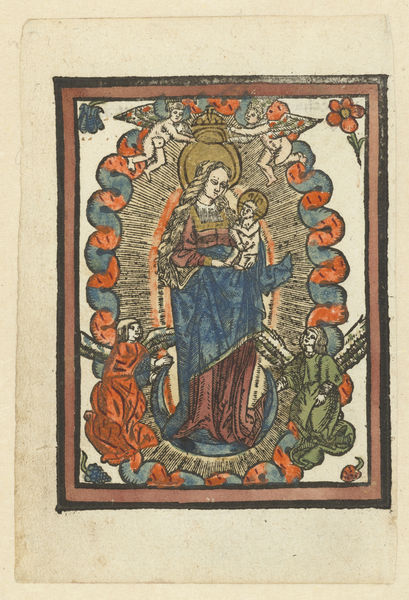
Titel: Madonna op de maansikkel
Standort: Amsterdam
Institution: Rijksmuseum
Schlagwörter: blue, crown, red, religious, robes, white, women, gold, green, hair, old, painting, portrait, robe, woman, yellow, flowers, print, brown, flower, angel, angels, fruit, heaven, naked, sky, orange, sun, boy, child, light, frame, color, mother, illustration, spiral, wings, virgin, cherub, cherubs, royal, madonna, chirst, jesus, symmetry, medieval, floral, rose, god, christ, baby, bock, paint, grapes, maria, mary, saints, page, son, engel, buch, blonde, halo, kind, holy, infant, block, jesus christ, halos, illuminated, mom, chid, seite, blessed, virgin and child, angelical, aillustration, christkind, seit